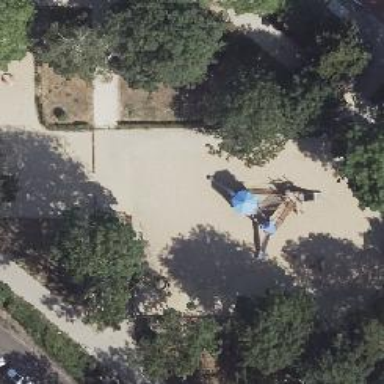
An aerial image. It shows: Climbing wall in the playground.